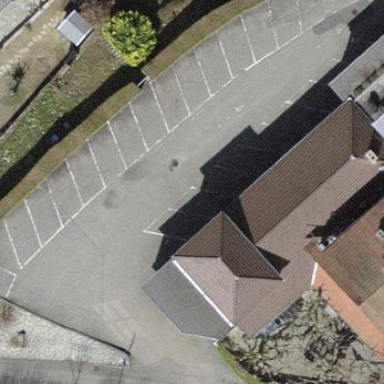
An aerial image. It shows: Paved parking area.